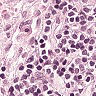
Metastatic tissue present: no